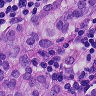
Metastatic tissue present: yes